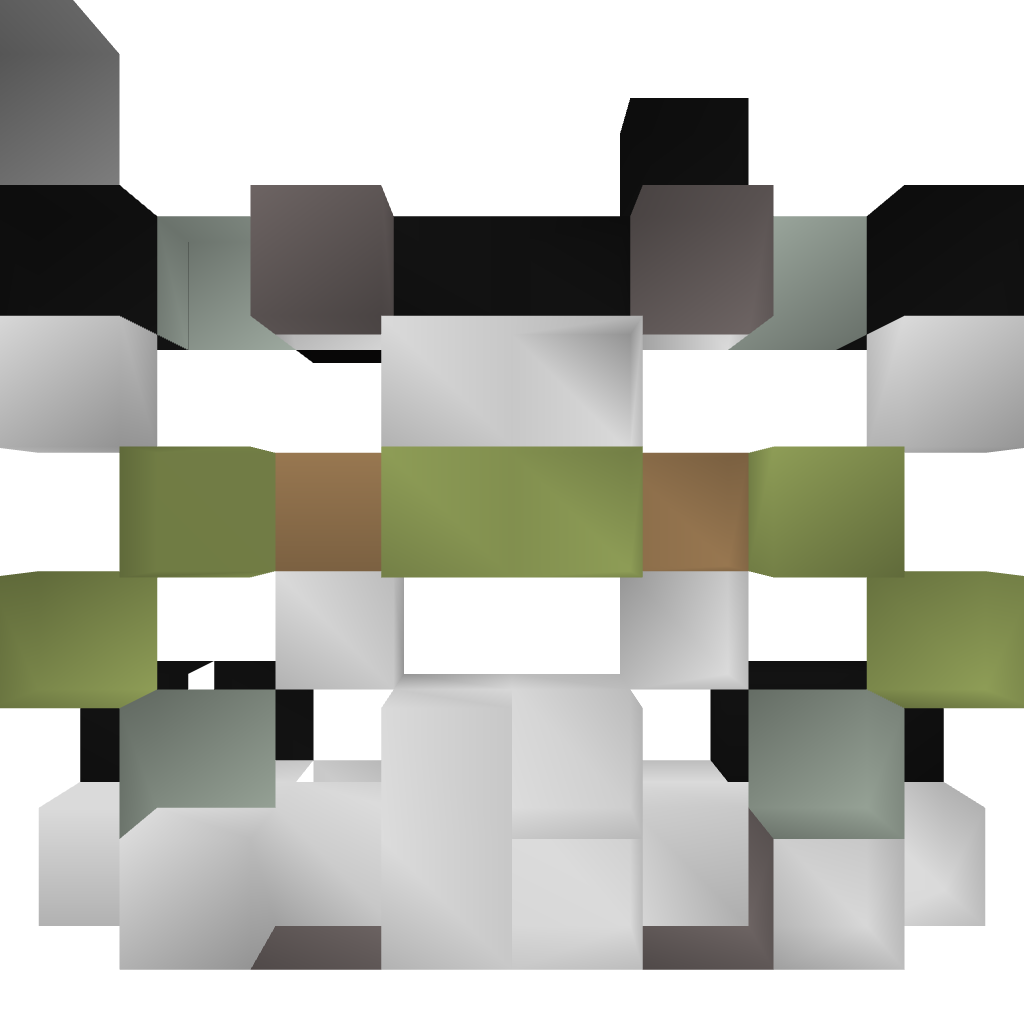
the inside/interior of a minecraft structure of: Door 2X2 futurist